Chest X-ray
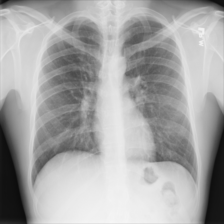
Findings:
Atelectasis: negative
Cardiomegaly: negative
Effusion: negative
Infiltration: negative
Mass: negative
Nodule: negative
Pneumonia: negative
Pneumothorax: negative
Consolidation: negative
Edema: negative
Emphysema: negative
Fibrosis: negative
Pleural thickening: negative
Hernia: negative